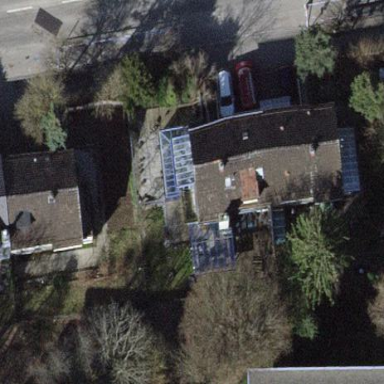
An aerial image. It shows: Pitched roof building.